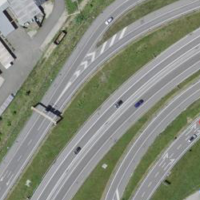
EUNIS habitat code: 57
Species observed at this site:
Juglans regia